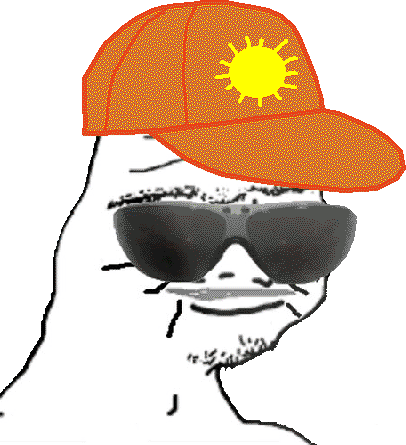
Label: 5_Boomer